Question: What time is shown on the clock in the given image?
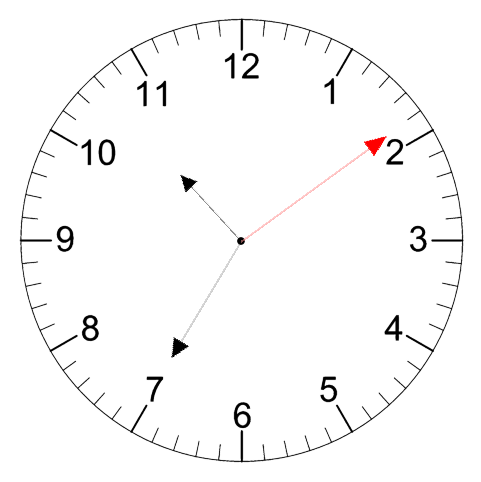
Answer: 10:35:09